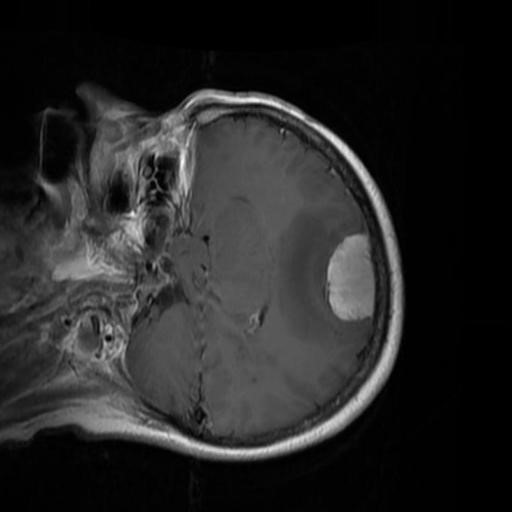
Label: brain_menin